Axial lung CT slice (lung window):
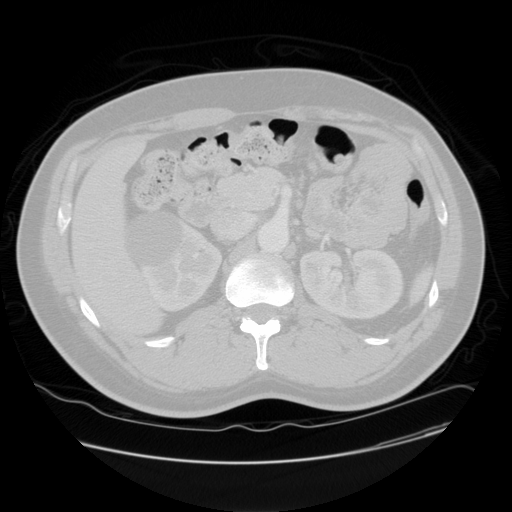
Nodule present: no